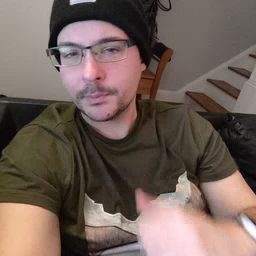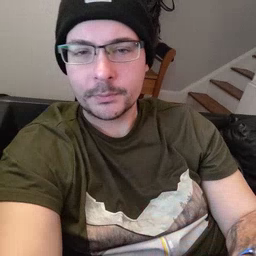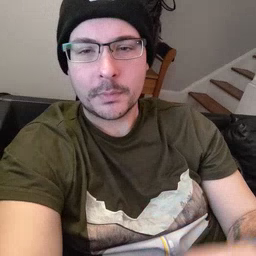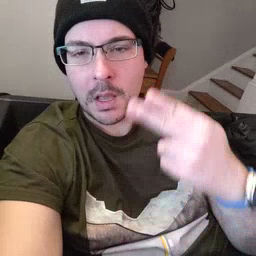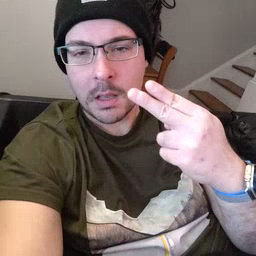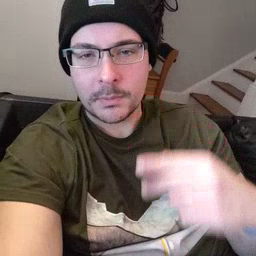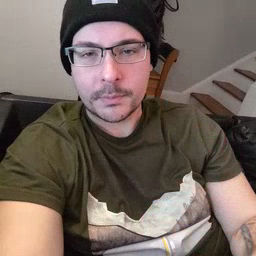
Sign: high